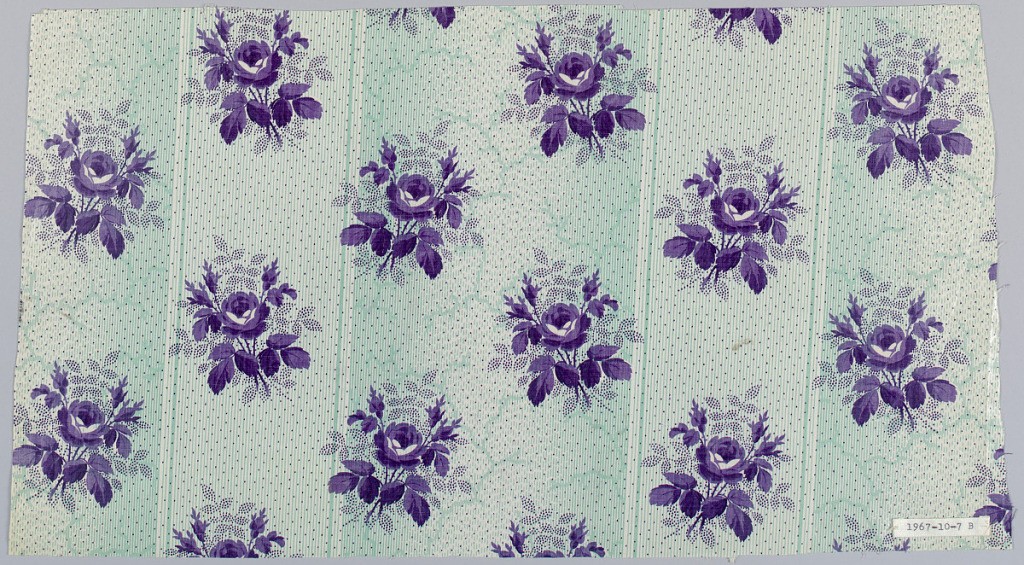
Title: Textile
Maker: Schwartz-Huguenin
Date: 1851–63
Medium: cotton Technique: printed by engraved roller on plain weave; glazed
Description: Three samples with same ground and same or similar designs in different colors. A) Ground striped in green pin stripes clustered into different width bands,  shaded, and with very fine vine pattern in broader band. Pattern of flower clusters in violet-printed over ground design. B) Same ground with smaller flower clusters. C) Tan ground, small flower clusters in violet. Glazed. Ground effects probably "molette."